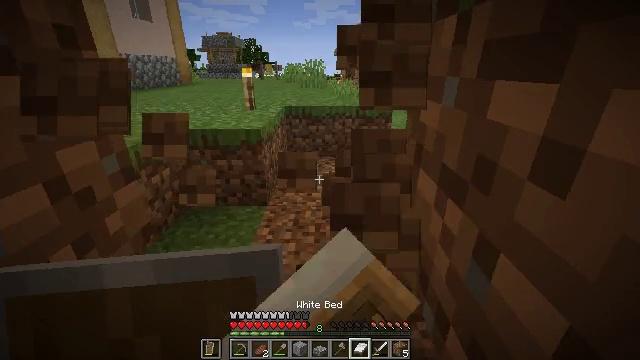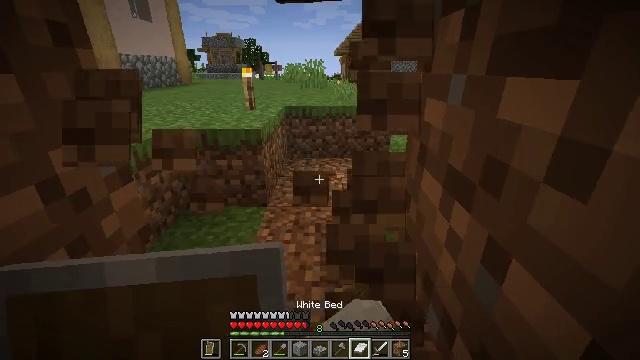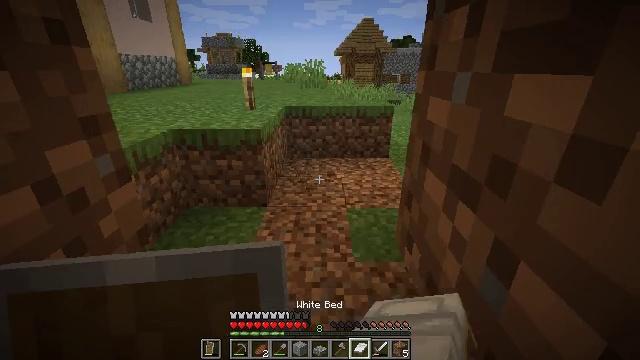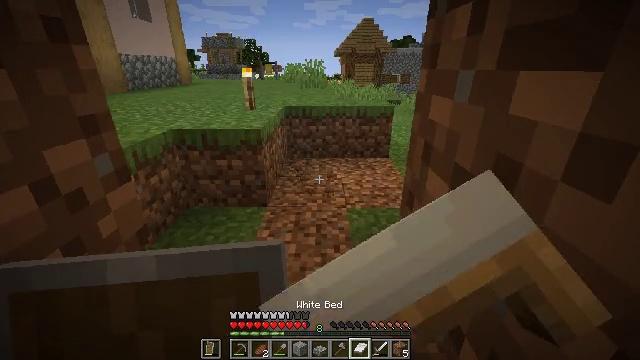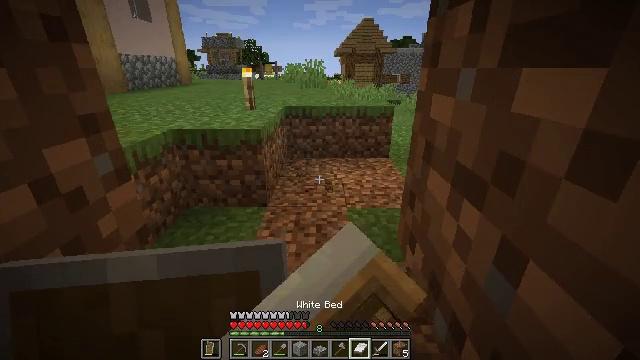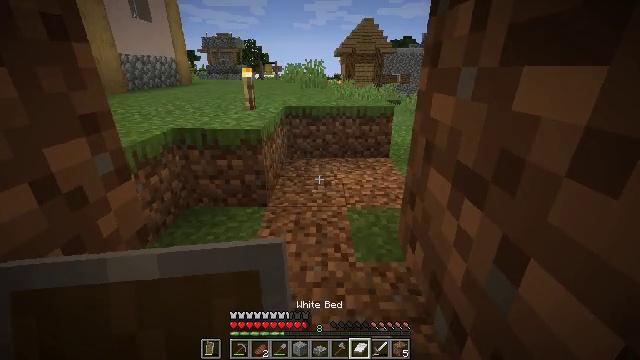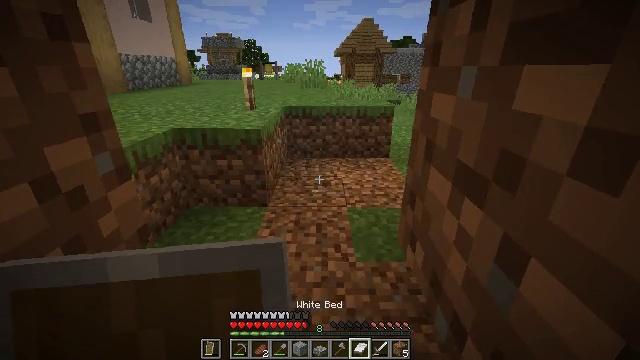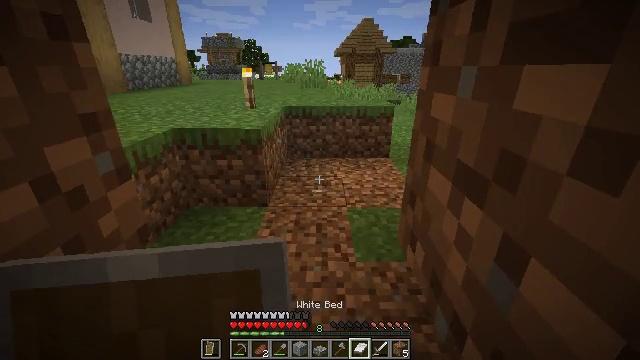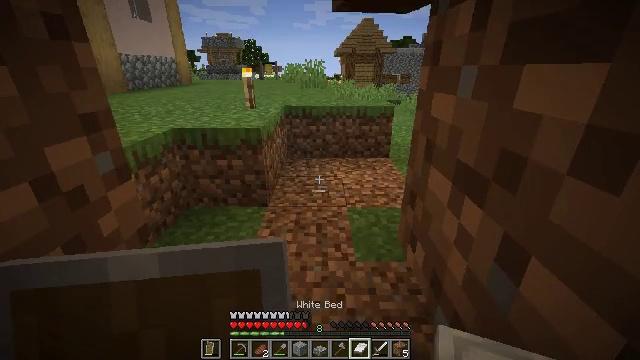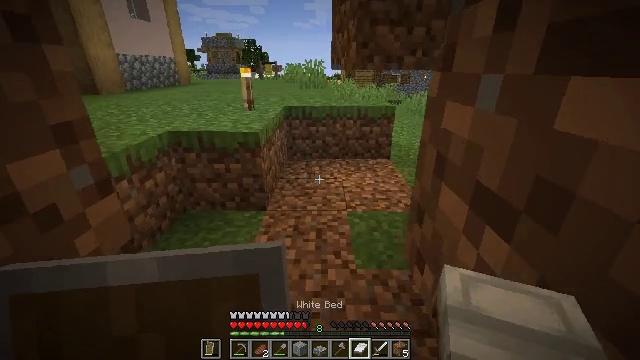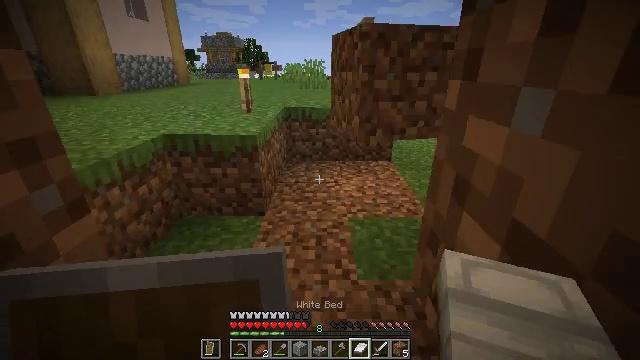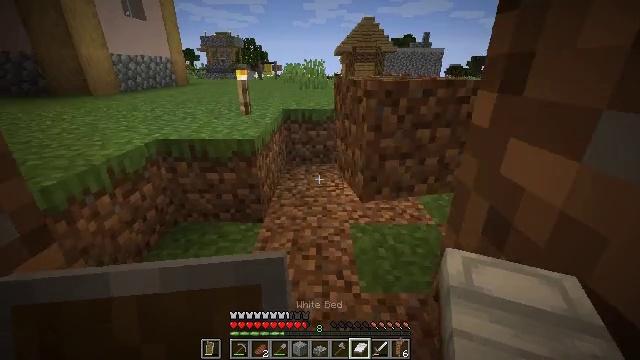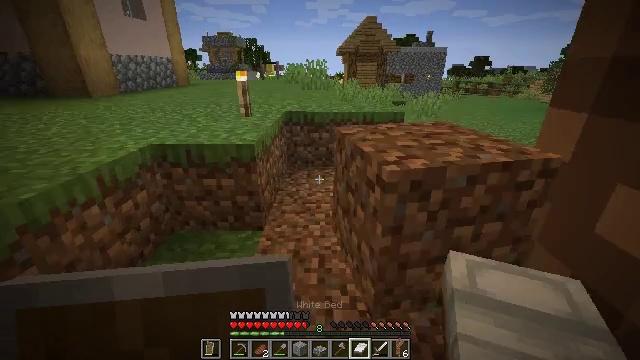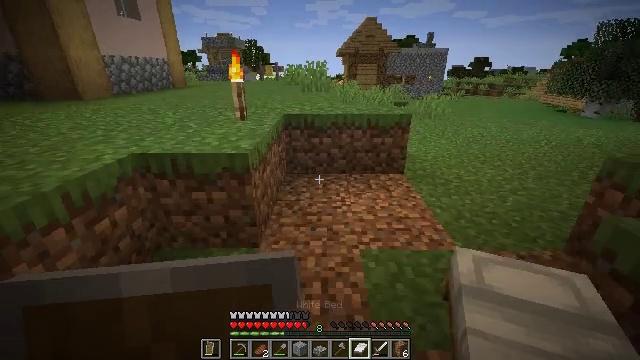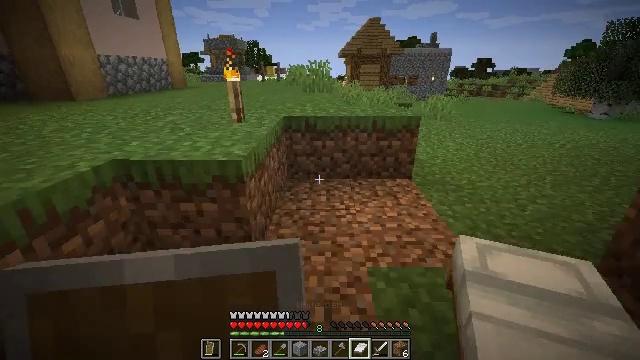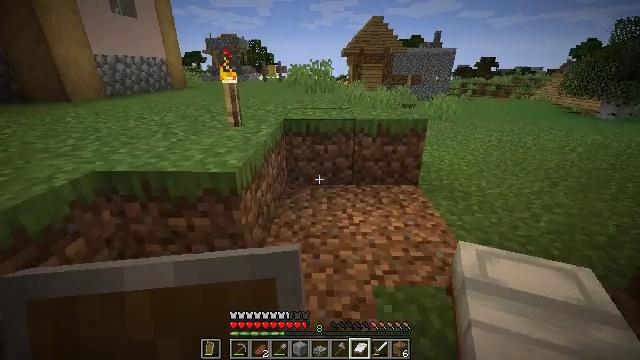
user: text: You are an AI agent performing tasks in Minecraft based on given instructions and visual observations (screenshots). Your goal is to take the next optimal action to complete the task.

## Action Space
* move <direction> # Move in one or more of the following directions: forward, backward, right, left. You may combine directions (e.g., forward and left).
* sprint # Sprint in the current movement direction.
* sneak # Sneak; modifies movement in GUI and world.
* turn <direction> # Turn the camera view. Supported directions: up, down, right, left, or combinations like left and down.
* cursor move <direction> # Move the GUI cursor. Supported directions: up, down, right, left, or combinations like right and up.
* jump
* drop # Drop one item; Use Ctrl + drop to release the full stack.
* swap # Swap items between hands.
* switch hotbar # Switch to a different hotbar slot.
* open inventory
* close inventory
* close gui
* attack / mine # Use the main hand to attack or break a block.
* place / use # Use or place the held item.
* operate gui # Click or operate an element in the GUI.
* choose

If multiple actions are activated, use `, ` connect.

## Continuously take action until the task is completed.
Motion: motion action
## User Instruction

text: Mine the bell from its post.
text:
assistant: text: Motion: attack / mine
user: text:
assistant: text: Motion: attack / mine
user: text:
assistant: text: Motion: attack / mine
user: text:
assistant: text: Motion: attack / mine
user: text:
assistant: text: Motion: no_op
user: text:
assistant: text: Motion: no_op
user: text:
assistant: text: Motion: no_op
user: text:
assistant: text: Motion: no_op
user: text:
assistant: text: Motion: move forward
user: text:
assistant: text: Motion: move forward
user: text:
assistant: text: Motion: move forward
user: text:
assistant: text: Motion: move forward
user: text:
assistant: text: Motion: move forward
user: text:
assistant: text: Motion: move forward
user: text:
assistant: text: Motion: move forward
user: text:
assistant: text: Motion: move forward
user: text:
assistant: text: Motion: move forward
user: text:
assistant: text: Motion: move forward
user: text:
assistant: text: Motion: move forward, turn left
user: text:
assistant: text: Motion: move forward, turn left
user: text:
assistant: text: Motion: move forward, turn left
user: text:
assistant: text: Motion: move forward, turn left
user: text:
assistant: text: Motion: move forward, turn left
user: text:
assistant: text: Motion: move forward, turn left
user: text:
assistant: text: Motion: move forward, turn left
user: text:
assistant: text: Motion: turn left
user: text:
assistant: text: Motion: turn left and down
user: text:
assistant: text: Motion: turn left
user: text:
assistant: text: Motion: turn left
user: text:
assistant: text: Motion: turn left